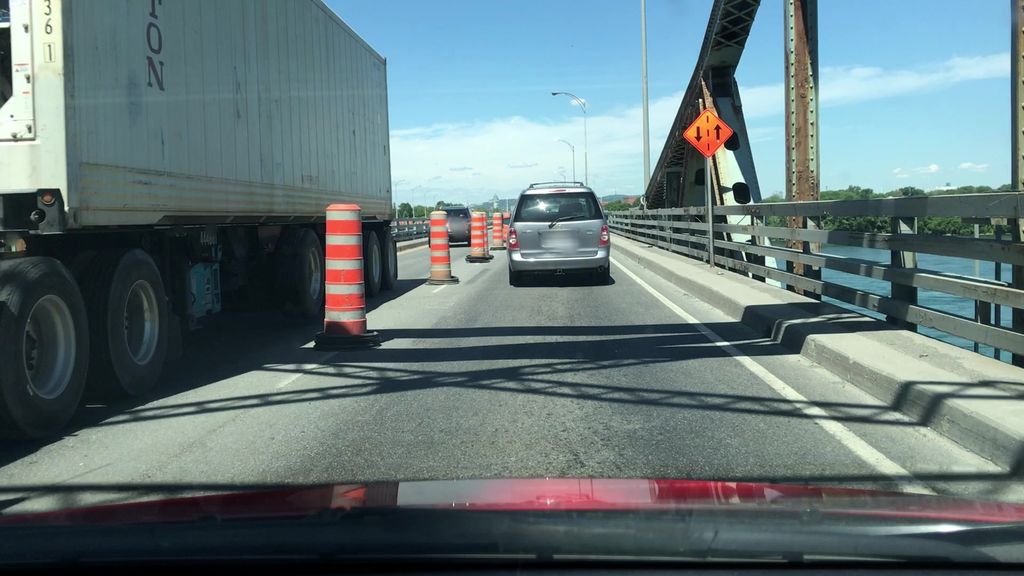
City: montreal